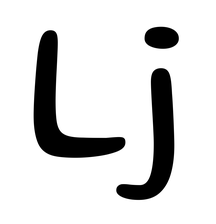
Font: Gluten_Light